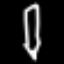
Label: pencil